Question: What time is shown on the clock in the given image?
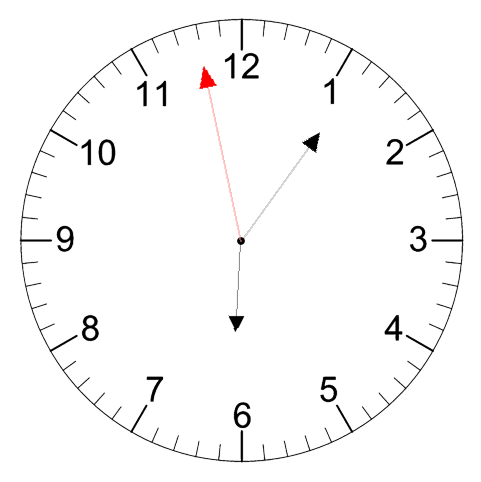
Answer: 06:05:58